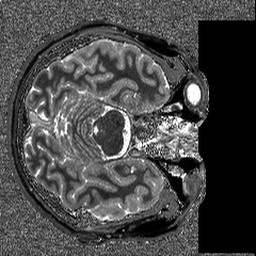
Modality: T1map
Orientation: axial
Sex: male